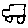
Label: car